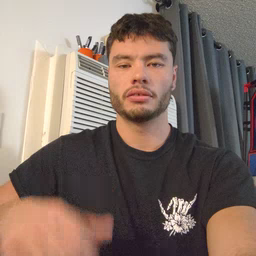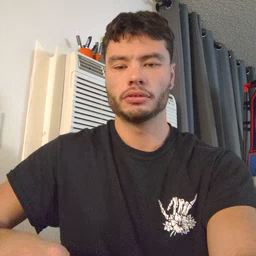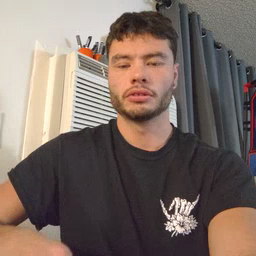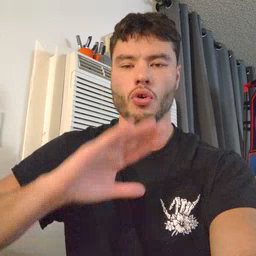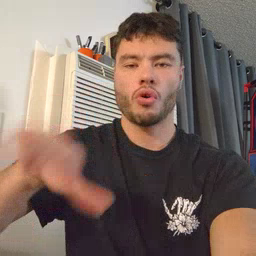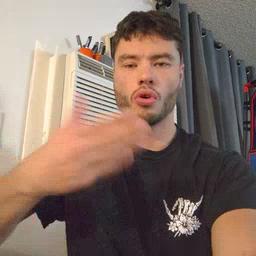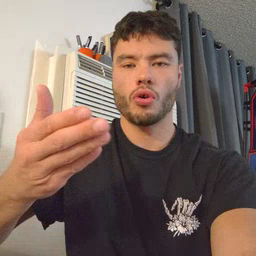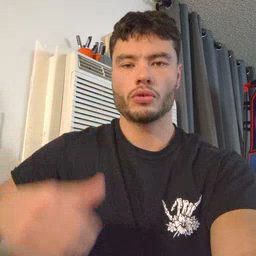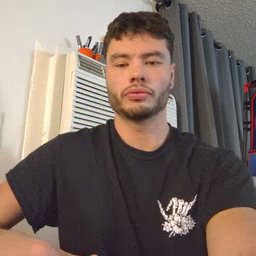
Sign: all